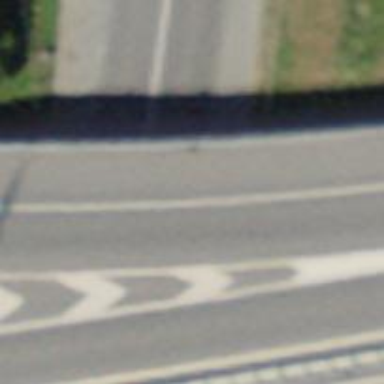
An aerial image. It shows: Asphalt surface bridge on motorway link.